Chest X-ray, PA view. Patient: 22 years old, sex M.
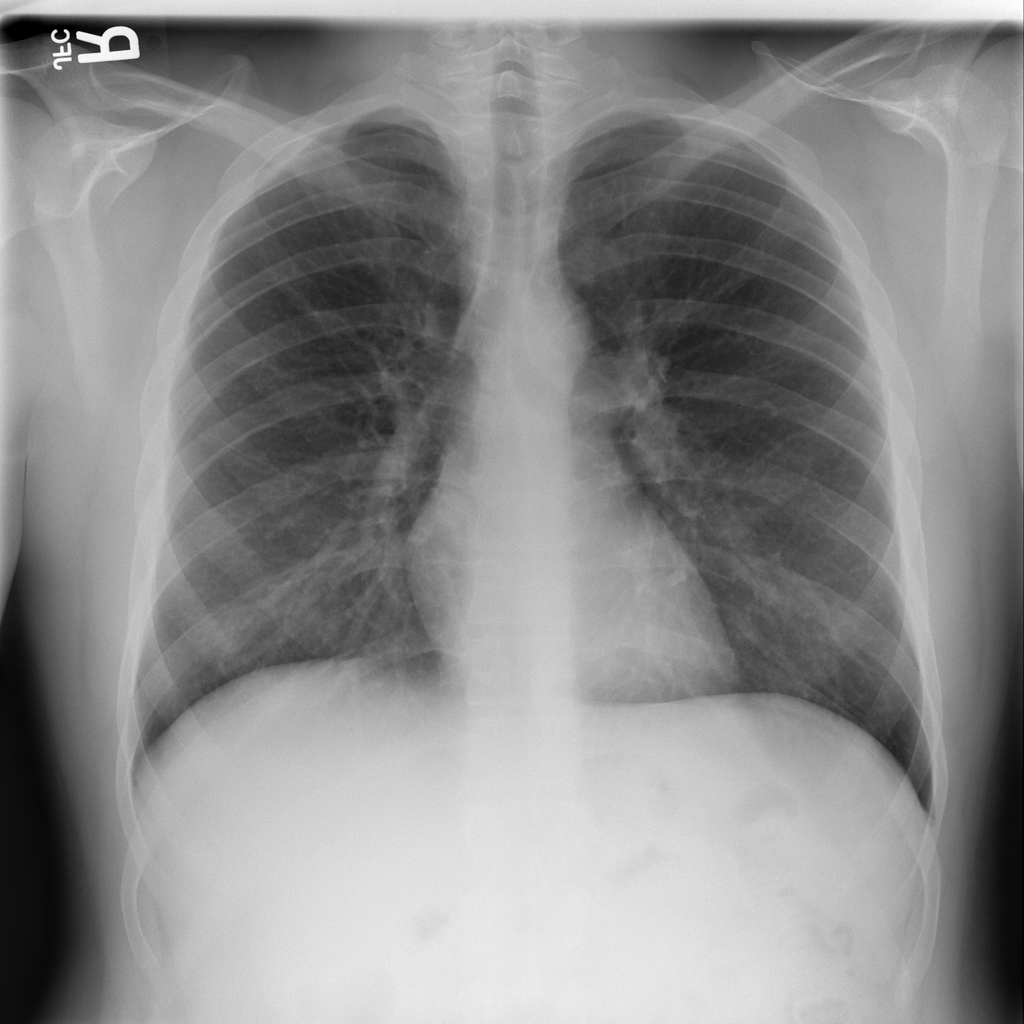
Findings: No Finding